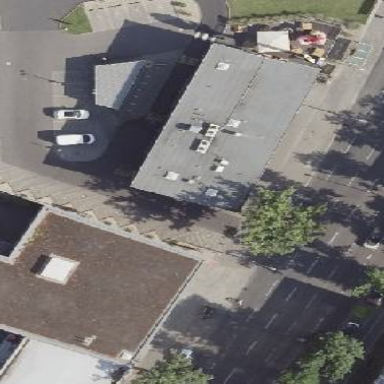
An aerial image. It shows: Fast food restaurant located in building.